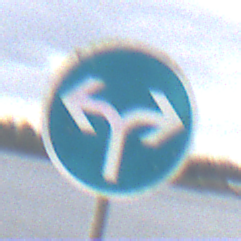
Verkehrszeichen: VorgeschriebeneFahrtrichtungRechtsOderLinks
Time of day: Midday
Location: Outdoor (Suburban)
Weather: Overcast
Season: NotSpecified
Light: Natural